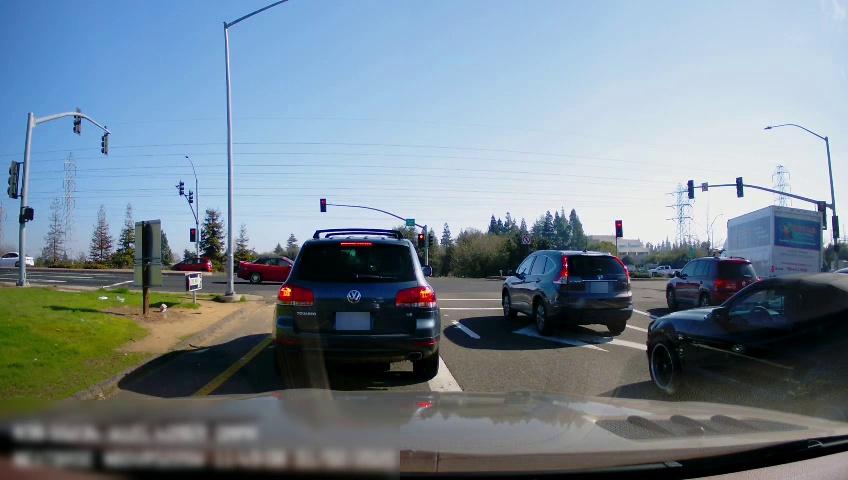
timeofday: Day
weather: Sunny
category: Drivable Space
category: Vehicles | Car
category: Vehicles | SUV
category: Vehicles | Truck
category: Vehicles | Car
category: Vehicles | SUV
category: Vehicles | SUV
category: Vehicles | Car
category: Vehicles | SUV
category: Vehicles | Car
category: Vehicles | Truck
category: Lanes | Current Lane
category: Lanes | Current Lane
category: Lanes | Alternate Lane
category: Lanes | Alternate Lane
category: Traffic | Lights
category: Traffic | Lights
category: Traffic | Lights
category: Traffic | Lights
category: Traffic | Lights
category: Traffic | Lights
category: Traffic | Lights
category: Traffic | Lights
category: Traffic | Lights
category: Traffic | Lights
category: Traffic | Signs
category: Traffic | Lights
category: Traffic | Lights
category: Traffic | Lights
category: Traffic | Lights